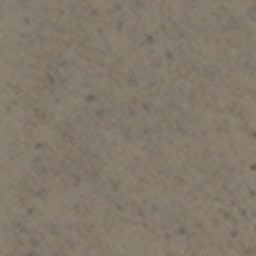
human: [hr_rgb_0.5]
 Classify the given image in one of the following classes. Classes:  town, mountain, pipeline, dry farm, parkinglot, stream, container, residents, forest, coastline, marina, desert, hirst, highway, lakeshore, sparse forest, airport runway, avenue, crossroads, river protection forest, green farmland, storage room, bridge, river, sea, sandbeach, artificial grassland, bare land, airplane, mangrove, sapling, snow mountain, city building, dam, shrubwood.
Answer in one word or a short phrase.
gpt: bare land